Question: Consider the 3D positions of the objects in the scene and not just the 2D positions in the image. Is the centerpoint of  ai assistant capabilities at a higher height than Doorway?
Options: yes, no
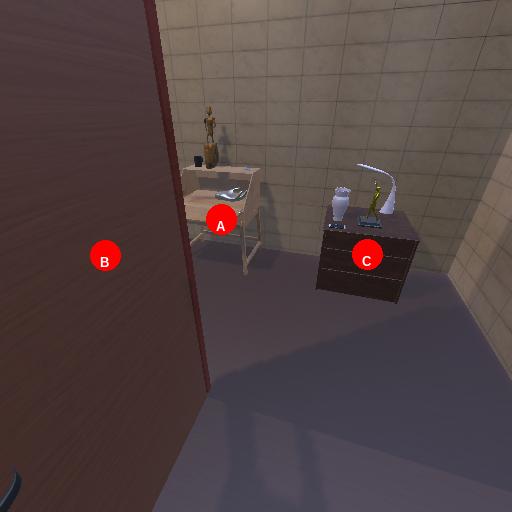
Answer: yes